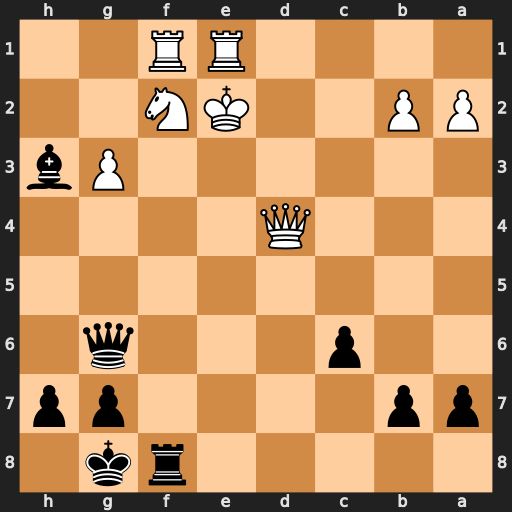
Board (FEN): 5rk1/pp4pp/2p3q1/8/3Q4/6Pb/PP2KN2/4RR2
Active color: b
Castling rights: -
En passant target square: -
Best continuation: Qc2+ Ke3 Bg2 Ne4 Bxf1